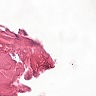
Metastatic tissue present: no